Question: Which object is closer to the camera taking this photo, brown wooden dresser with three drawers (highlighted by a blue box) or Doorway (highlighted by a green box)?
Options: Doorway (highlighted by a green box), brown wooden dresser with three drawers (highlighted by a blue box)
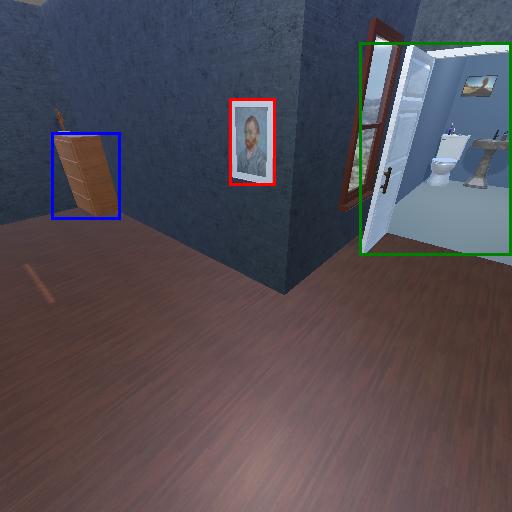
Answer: Doorway (highlighted by a green box)